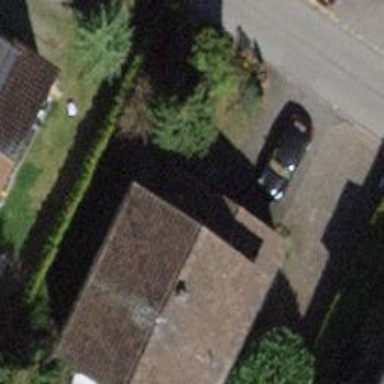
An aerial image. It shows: Building with pitched roof.